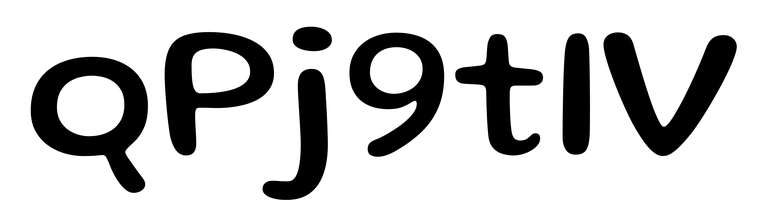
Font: Gluten_Regular